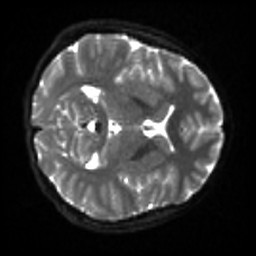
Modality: sbref
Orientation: axial
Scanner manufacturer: siemens
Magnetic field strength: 3 T
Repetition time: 4 s
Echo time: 0.0594 s